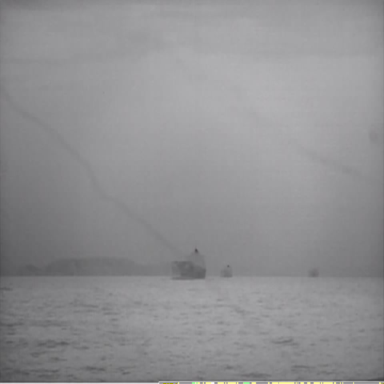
There are two liners in the infrared image.